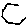
Label: hexagon